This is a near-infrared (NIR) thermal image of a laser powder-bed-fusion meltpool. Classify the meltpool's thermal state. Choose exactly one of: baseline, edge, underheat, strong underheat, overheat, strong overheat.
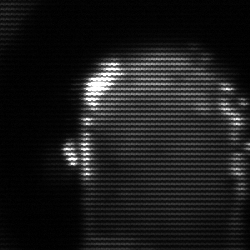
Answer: baseline